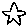
Label: star